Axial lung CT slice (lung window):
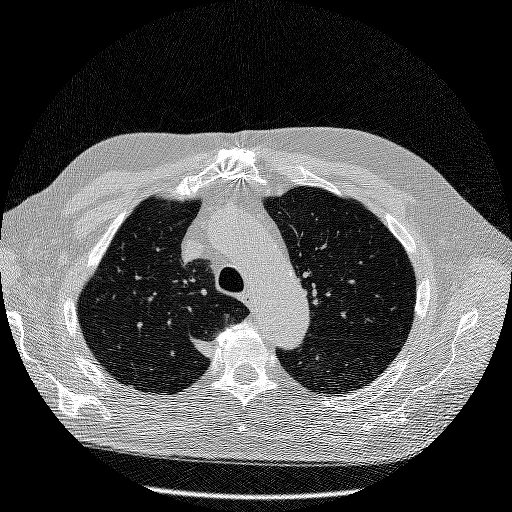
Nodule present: no